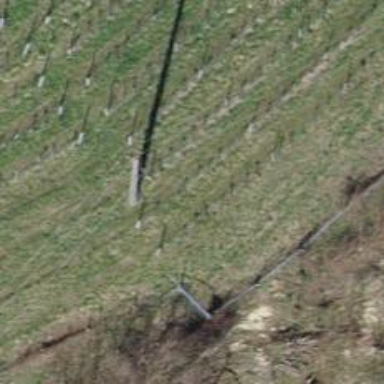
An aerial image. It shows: Power line in the image.